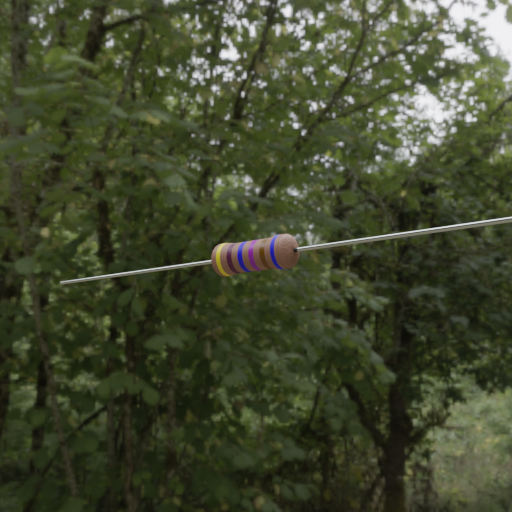
Resistor colour bands (in order): yellow, brown, blue, violet, brown, blue